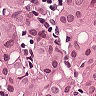
Metastatic tissue present: yes